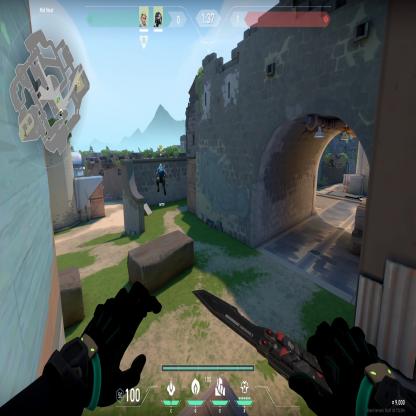
Label: teammate